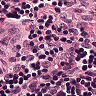
Metastatic tissue present: no